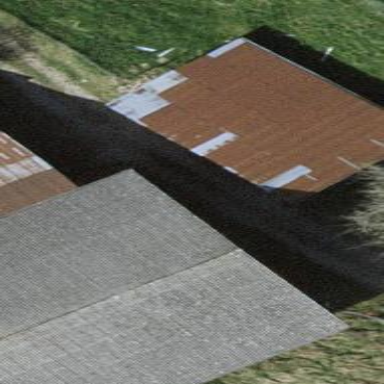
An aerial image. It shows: Shed.